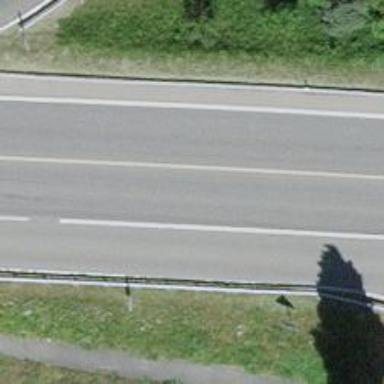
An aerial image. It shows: Trunk link highway with asphalt surface.